Question:
This is my list with check box and 3 textviews.
Here is my adapter class for listview:
'''
package android.virtus;
import android.content.Context;
import android.view.LayoutInflater;
import android.view.View;
import android.view.ViewGroup;
import android.widget.BaseAdapter;
import android.widget.CheckBox;
import android.widget.TextView;
public class Adapter extends BaseAdapter{
private Context context;
LayoutInflater inflater;
CheckBox box;
String textView1[], textView2[], textView3[];
public Adapter(Context c, CheckBox cb, String textView1[], String textView2[], String textView3[]) {
this.context=c;
this.box=cb;
this.textView1=textView1;
this.textView2=textView2;
this.textView3=textView3;
}
@Override
public int getCount() {
// TODO Auto-generated method stub
return textView1.length;
}
@Override
public Object getItem(int arg0) {
// TODO Auto-generated method stub
return null;
}
@Override
public long getItemId(int arg0) {
// TODO Auto-generated method stub
return 0;
}
@Override
public View getView(final int arg0, View arg1, ViewGroup arg2) {
// TODO Auto-generated method stub
View view=arg1;
view=LayoutInflater.from(context).inflate(R.layout.list, null);
view.setClickable(true);
view.setFocusable(false);
TextView tv1=(TextView)view.findViewById(R.id.tV1);
TextView tv2=(TextView)view.findViewById(R.id.tV2);
TextView tv3=(TextView)view.findViewById(R.id.tV3);
tv1.setText(textView1[arg0]);
tv2.setText(textView2[arg0]);
tv3.setText(textView3[arg0]);
return view;
}
}
'''
This is my adapter which iam adding to listview in my activity.
here i want to navigate to another screen when an item of list is clicked. When i add onItemClick listener to list, But listview is not getting clicked.
Any help please.
My list.xml:
'''
<?xml version="1.0" encoding="utf-8"?>
<RelativeLayout xmlns:android="http://schemas.android.com/apk/res/android"
android:layout_width="match_parent"
android:layout_height="match_parent"
android:background="#EBEAE8"
>
<CheckBox
android:id="@+id/checkBox1"
android:layout_width="wrap_content"
android:layout_height="wrap_content"
android:layout_gravity="center"
android:focusable="false"
android:layout_alignParentLeft="true"
android:layout_marginLeft="10dp"/>
<LinearLayout
android:layout_width="wrap_content"
android:layout_height="wrap_content"
android:orientation="vertical"
android:layout_gravity="center"
android:layout_marginLeft="10dp"
android:layout_toRightOf="@+id/checkBox1">
<TextView
android:id="@+id/tV1"
android:layout_width="wrap_content"
android:layout_height="wrap_content"
android:text="text"
android:maxLines="1"
android:textSize="14sp"
android:textColor="#5e5d5c"/>
<TextView
android:id="@+id/tV2"
android:layout_width="wrap_content"
android:layout_height="wrap_content"
android:text="text"
android:textStyle="bold"
android:maxLines="2"
android:textSize="14sp"
android:textColor="#000000"
/>
</LinearLayout>
<TextView
android:id="@+id/tV3"
android:layout_width="wrap_content"
android:layout_height="wrap_content"
android:text="text"
android:layout_marginRight="10dp"
android:textSize="14sp"
android:textColor="#5e5d5c"
android:layout_alignParentRight="true"
android:layout_gravity="center"/>
'''
Activity Class:
'''
public class ReceivedRequests extends Activity
{
String URL="http://192.168.0.101/VirtusMobile/VirtusApi/UserRequest/GetMyRequests/hanan/false/true/false/false";
String Response;
Button back, btnSentRequest, btnNewRequest;
ListView listView;
CheckBox box;
@Override
protected void onCreate(Bundle savedInstanceState) {
super.onCreate(savedInstanceState);
setContentView(R.layout.received_requests);
back=(Button)findViewById(R.id.back);
btnSentRequest=(Button)findViewById(R.id.btnSentRequest);
btnNewRequest=(Button)findViewById(R.id.btnNewRequest);
ReceiveTask task=new ReceiveTask();
task.execute();
listView=(ListView)findViewById(R.id.listView1);
listView.setOnItemClickListener(new OnItemClickListener() {
@Override
public void onItemClick(AdapterView<?> arg0, View arg1, int arg2,
long arg3) {
// TODO Auto-generated method stub
Intent intent=new Intent(ReceivedRequests.this,RequestDetails.class);
startActivity(intent);
}
});
}
@Override
public boolean onCreateOptionsMenu(Menu menu) {
// Inflate the menu; this adds items to the action bar if it is present.
getMenuInflater().inflate(R.menu.received_requests, menu);
return true;
}
}
'''
Nothing is working in my case.
'''
android:descendantFocusability="blocksDescendants"
android:focusable="false"
android:focusableInTouchMode="false"
view.setClickable(true);
view.setFocusable(false);
android:focusable="true" attribute in ListView of my xml
or itemClickListener of ListView is also not working.
'''
Any solution please?
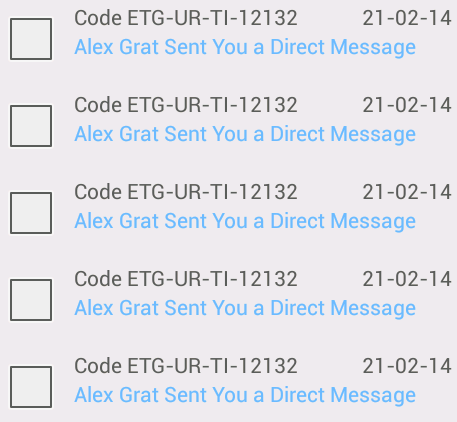
Answer: Update checkbox in your layout :
'''
<CheckBox
android:id="@+id/checkBox1"
android:layout_width="wrap_content"
android:layout_height="wrap_content"
android:layout_gravity="center"
android:layout_alignParentRight="true"
android:focusable="false"
android:focusableInTouchMode="false"
android:layout_centerVertical="true"/>
'''